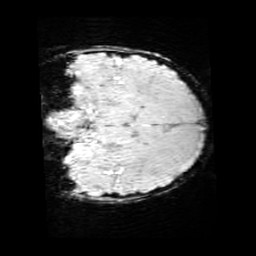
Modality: SWI
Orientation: coronal
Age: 10
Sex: female
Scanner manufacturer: siemens
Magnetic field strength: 3 T
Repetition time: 0.027 s
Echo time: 0.02 s